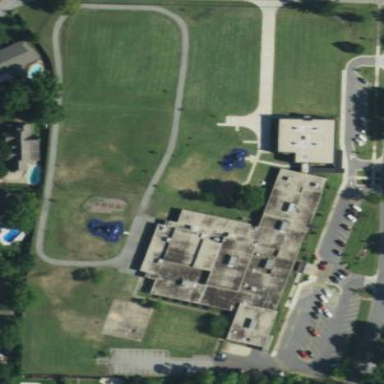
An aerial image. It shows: School.